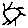
Label: sun